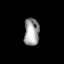
Tissue: lung
Cell type: Epithelial cells
Senescence score: 0.1572
Nuclear area (px): 408
Mean DAPI intensity: 156.772